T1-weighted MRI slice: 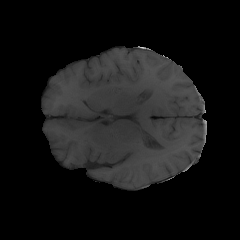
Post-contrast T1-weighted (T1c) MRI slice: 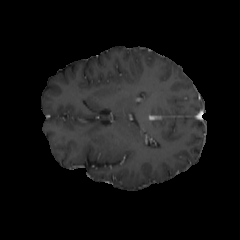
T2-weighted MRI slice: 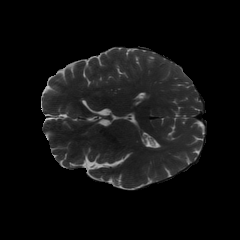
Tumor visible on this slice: no